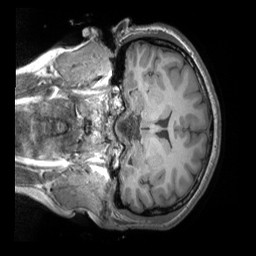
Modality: T1w
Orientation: coronal
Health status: healthy